Question: Usually I have to activate my available add-ons in order to make them working. But I find collective.geo.behaviour and my custom transmogrifier package seem working well without activating them. This make me wonder what is the trick behind the scenes. Will something go wrong if I keep using these addons without activating them?

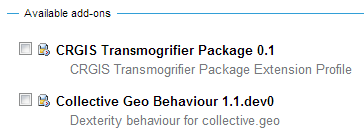
Answer: Python packages that are installed for use in your Plone environment show up in your add-on list because they have Generic Setup profiles for addition to a Plone environment. these profiles do things like set browser layers, add skin layers, add types or setup the catalog. They can also specify that the Generic Setup profile for some other add-on(s) should be run when this package is installed.
The two cases you mention here have different things going on:
1. crgis transmogrifier has a GS profile, but -- as far as I can tell based on examining its repository -- does not need one. It's GS profile does nothing. So, the install add-on choice will do nothing. Drop a note to the add-on author and tell them that.
2. Collective Geo Behavior's GS profile does nothing but specify that a couple of other add-on GS profiles be run. If you have already done the add-on installation for those, then this step does nothing. But, don't rely on that fact for future installations.